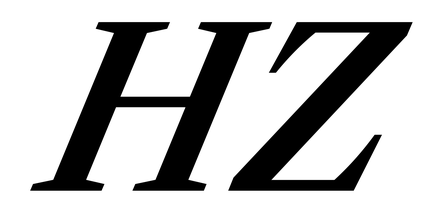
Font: LibreCaslonText-Italic_SemiBold_Italic